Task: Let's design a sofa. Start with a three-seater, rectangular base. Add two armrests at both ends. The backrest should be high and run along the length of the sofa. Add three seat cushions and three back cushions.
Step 346:
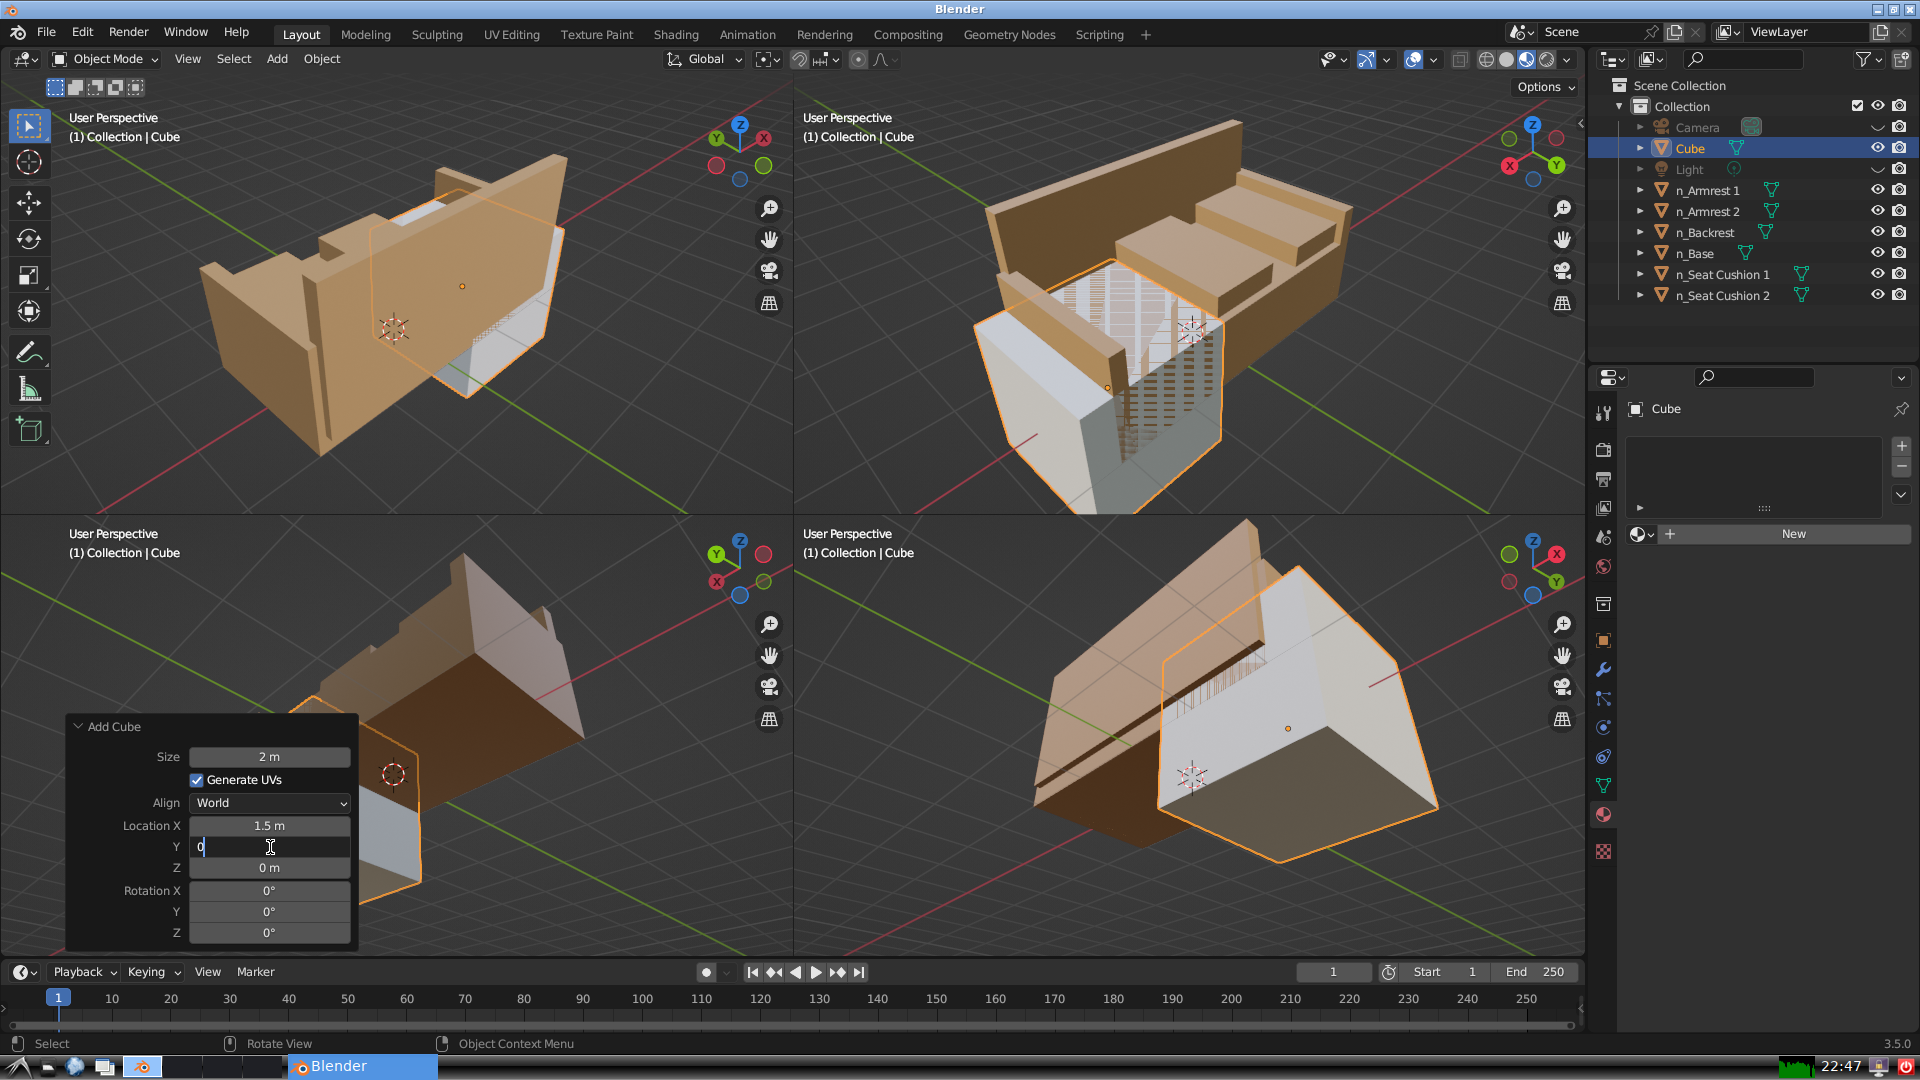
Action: {"key_press": ['Return']}